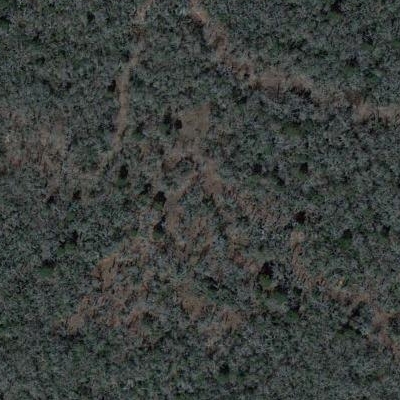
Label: Forest